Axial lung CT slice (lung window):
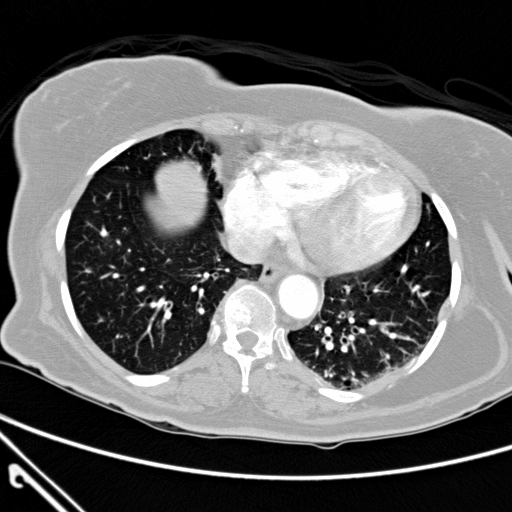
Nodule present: no